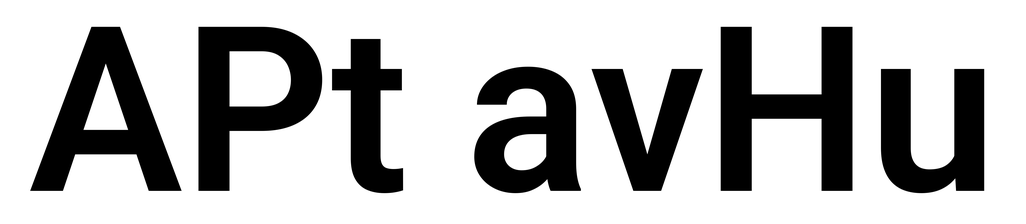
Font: Roboto_SemiBold